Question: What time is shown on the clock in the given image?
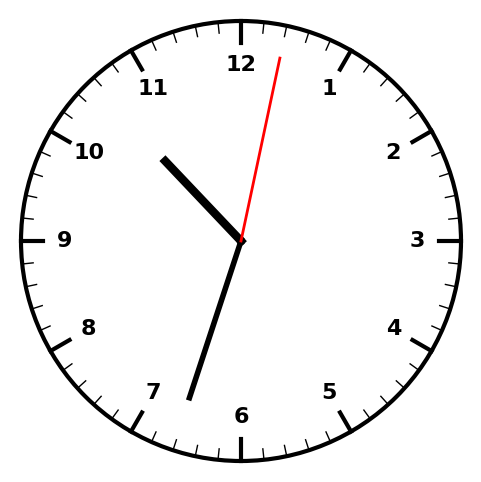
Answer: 10:33:02